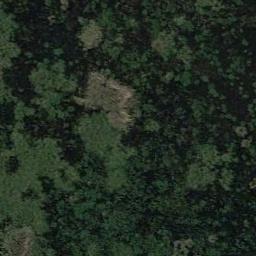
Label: wetland